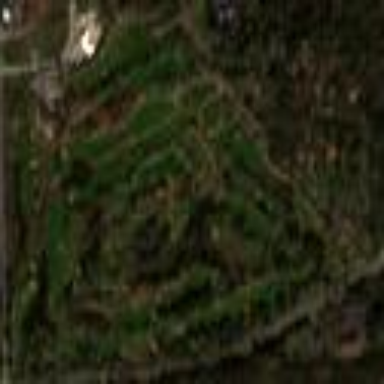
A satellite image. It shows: Golf course surrounded by greenery.